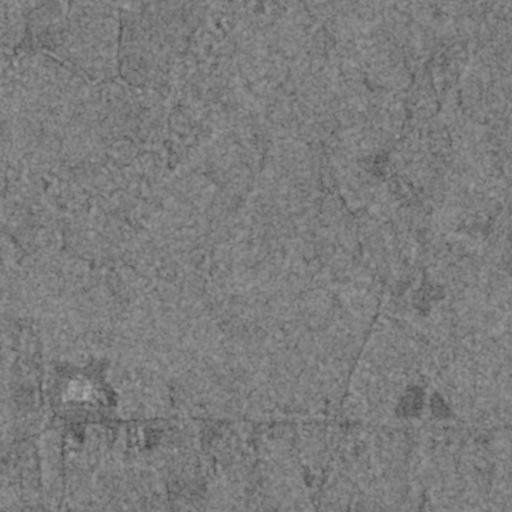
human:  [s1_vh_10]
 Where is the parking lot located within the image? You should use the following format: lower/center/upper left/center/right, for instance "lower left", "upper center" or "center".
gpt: The parking lot is located in the lower left of the image.
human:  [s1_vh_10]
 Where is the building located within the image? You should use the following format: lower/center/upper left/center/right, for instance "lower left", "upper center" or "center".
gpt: The building is located in the lower left of the image.
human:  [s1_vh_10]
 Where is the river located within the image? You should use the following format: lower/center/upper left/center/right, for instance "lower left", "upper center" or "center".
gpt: The river is located in the upper of the image.
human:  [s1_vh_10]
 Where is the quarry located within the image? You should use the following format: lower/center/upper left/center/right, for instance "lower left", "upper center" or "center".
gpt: There is no quarry in the image.

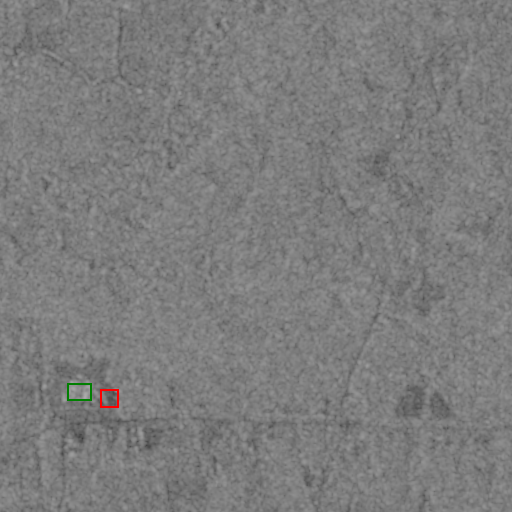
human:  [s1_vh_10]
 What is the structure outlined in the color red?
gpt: The structure outlined in red is a parking lot.
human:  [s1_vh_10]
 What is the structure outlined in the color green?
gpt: The structure outlined in green is a building.
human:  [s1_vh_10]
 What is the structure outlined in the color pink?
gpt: There is no pink outline.